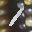
Label: 1